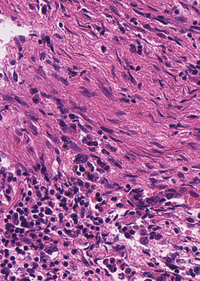
Tumor epithelial tissue: no
Tumor-associated stroma tissue: yes
Normal tissue: no